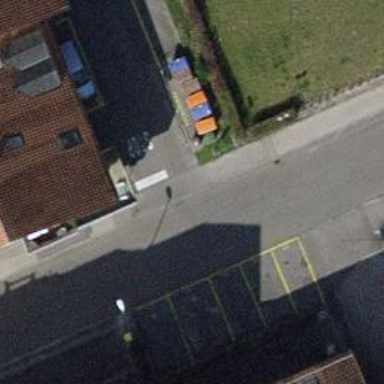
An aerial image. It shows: Service road with sidewalk.